Aerial crown-view tile of a tropical tree (Barro Colorado Island, Panama), acquired 20241014:
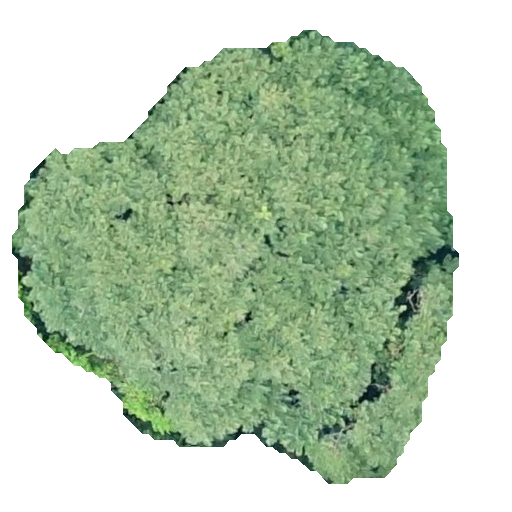
Species: Jacaranda copaia
GBIF accepted scientific name: Jacaranda copaia
Crown area: 221.784 m²